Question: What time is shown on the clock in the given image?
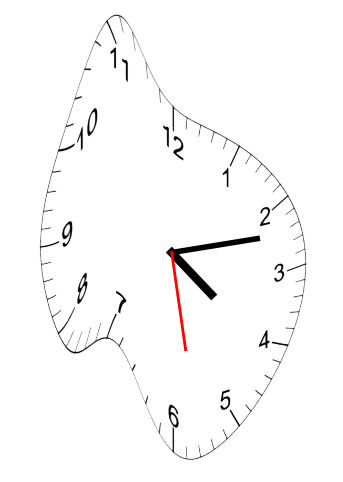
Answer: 04:12:28